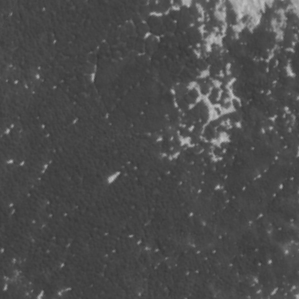
Label: frost